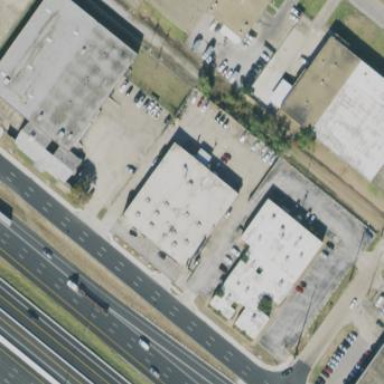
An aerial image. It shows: Commercial building.